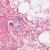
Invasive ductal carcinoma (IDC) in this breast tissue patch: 0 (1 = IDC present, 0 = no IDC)